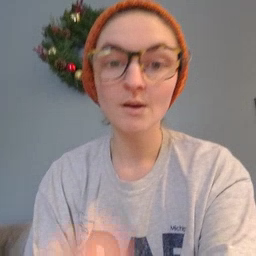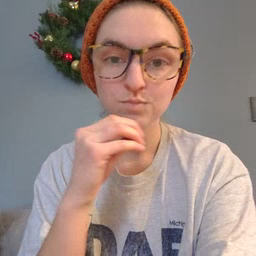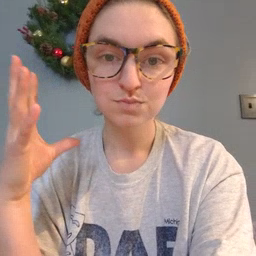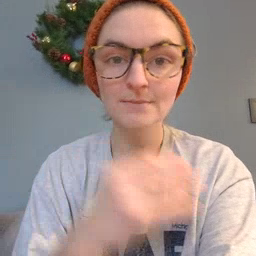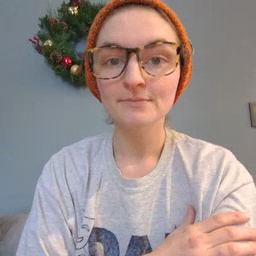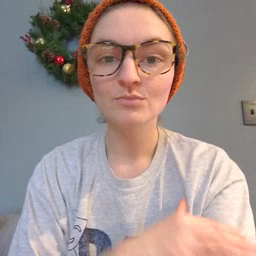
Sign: balloon